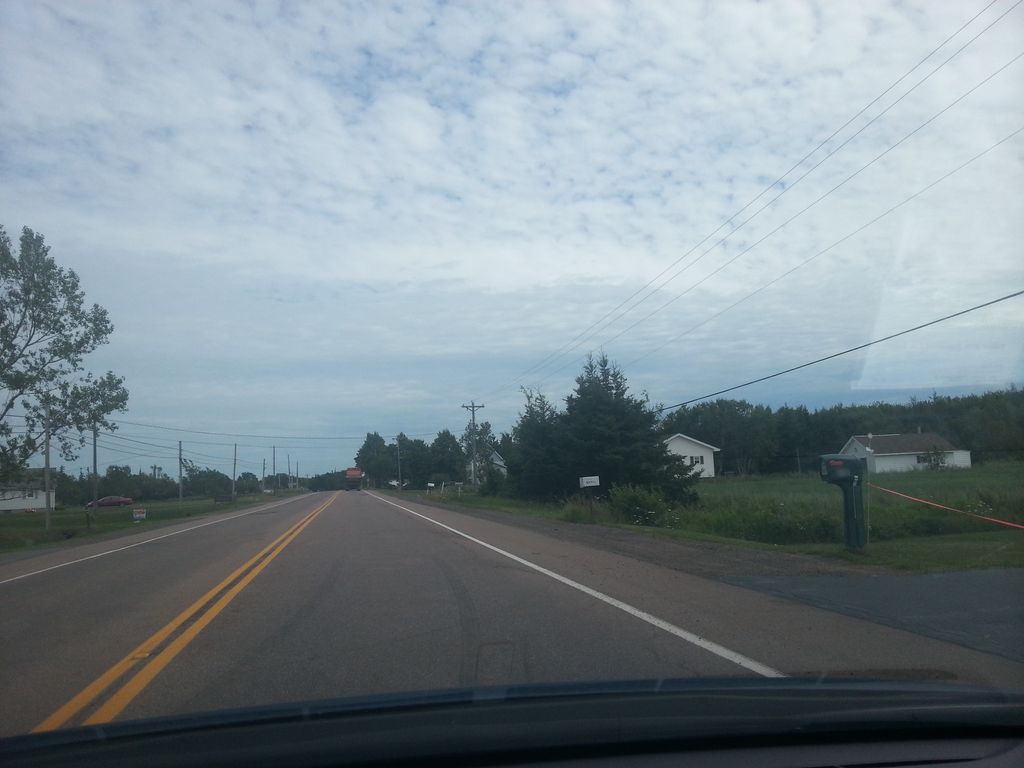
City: charlottetown